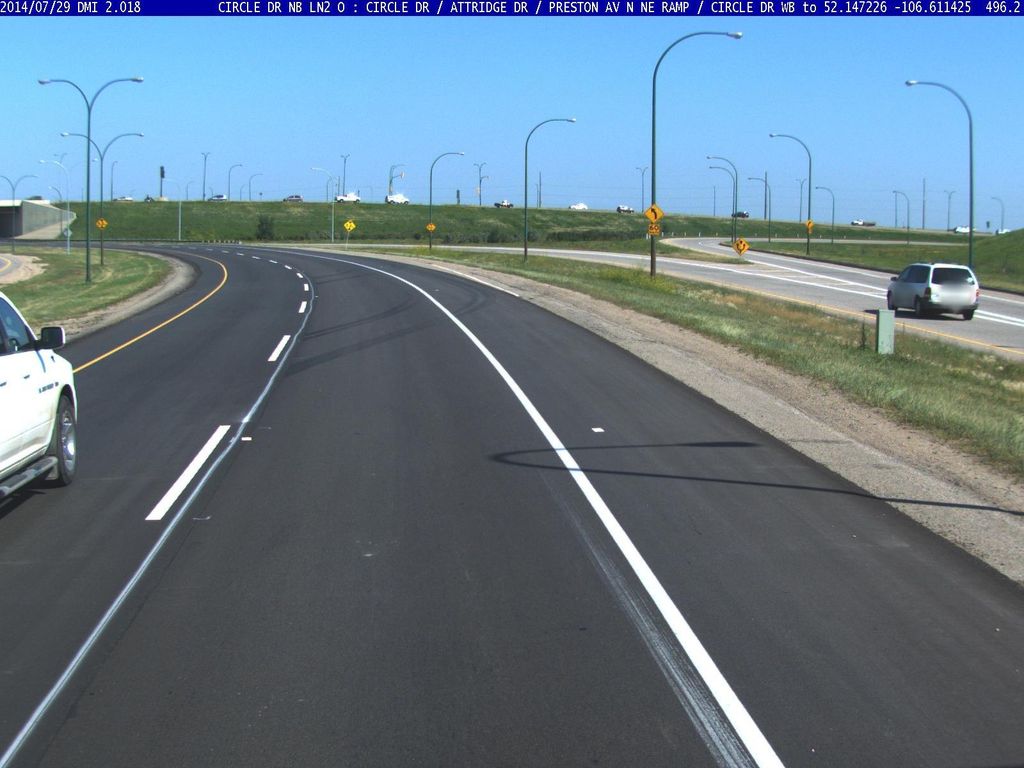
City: saskatoon